Aerial crown-view tile of a tropical tree (Barro Colorado Island, Panama), acquired 20250915:
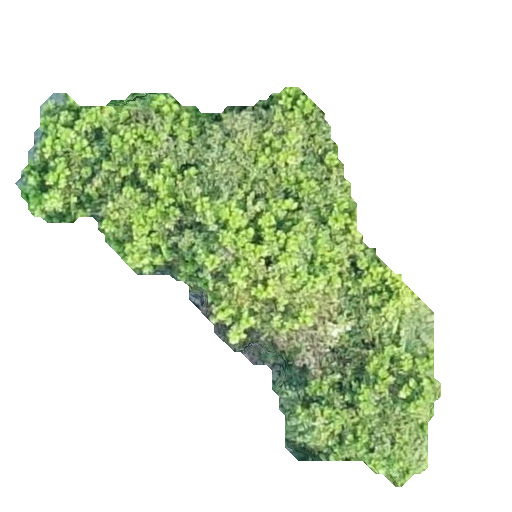
Species: Anacardium excelsum
GBIF accepted scientific name: Anacardium excelsum
Crown area: 122.298 m²